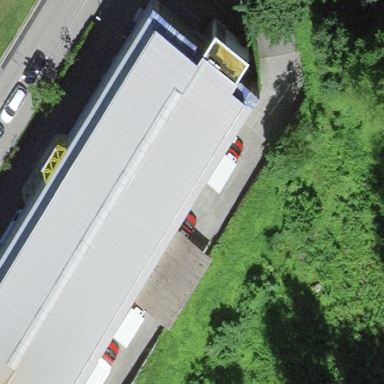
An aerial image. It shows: Commercial building.